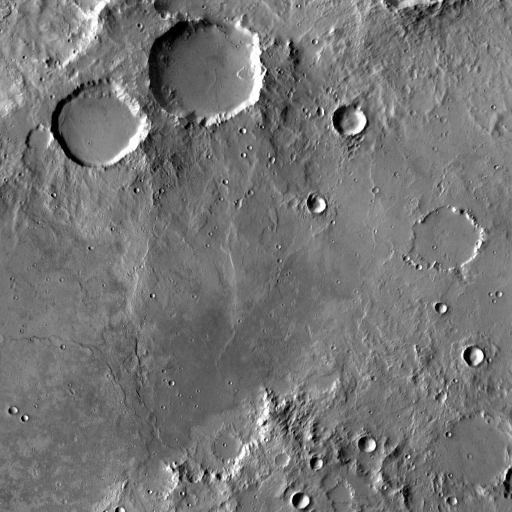
Crater classes present: Background, Other, Buried, Secondary